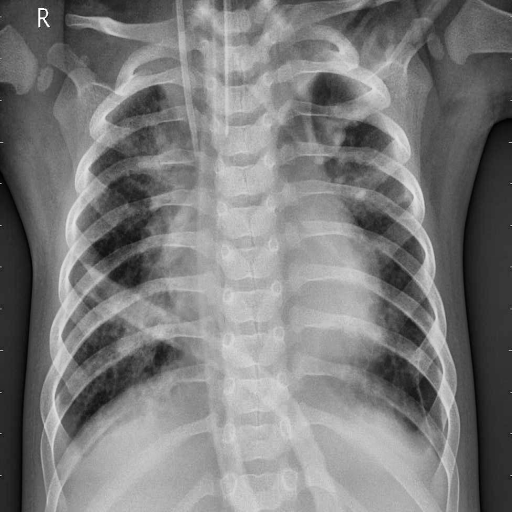
Finding: PNEUMONIA